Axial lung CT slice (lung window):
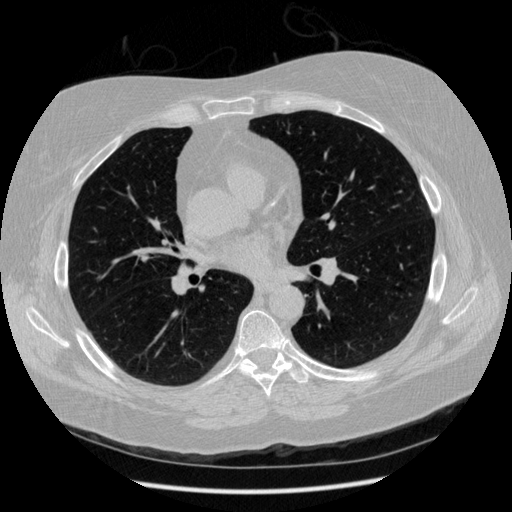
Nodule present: no